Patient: sex M, age 80
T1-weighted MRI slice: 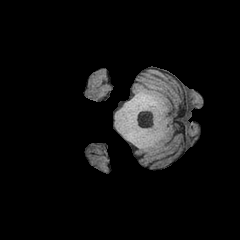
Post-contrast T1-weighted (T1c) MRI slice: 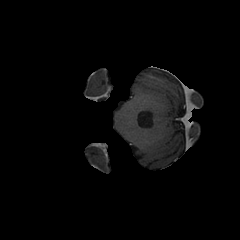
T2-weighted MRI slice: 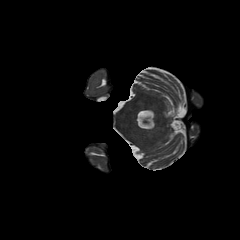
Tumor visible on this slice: no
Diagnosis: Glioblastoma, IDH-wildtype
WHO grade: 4